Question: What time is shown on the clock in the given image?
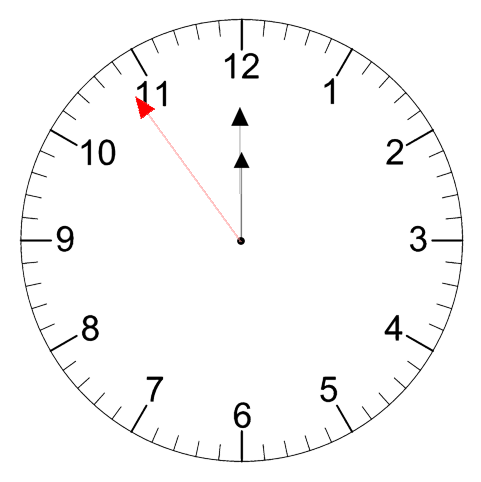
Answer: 11:59:54